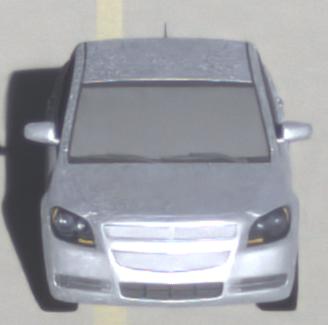
Make: Chevrolet
Model: Malibu 2.4
Detailed model: Malibu
Model produced from: 2012/07
Model produced until: 2014/08
Doors: 4
Color: white
Road condition: dry road
Daytime: morning or afternoon
Contrast: medium contrast